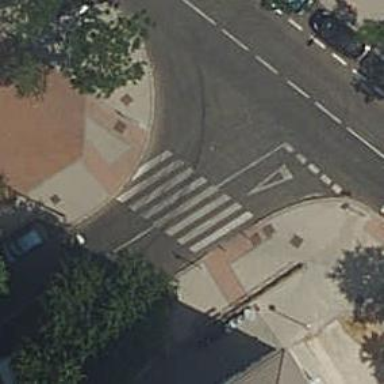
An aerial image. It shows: Uncontrolled zebra crossing on the road.